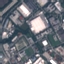
Land use / land cover: Industrial